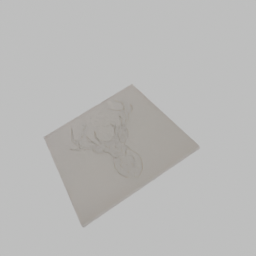
Label: decoration